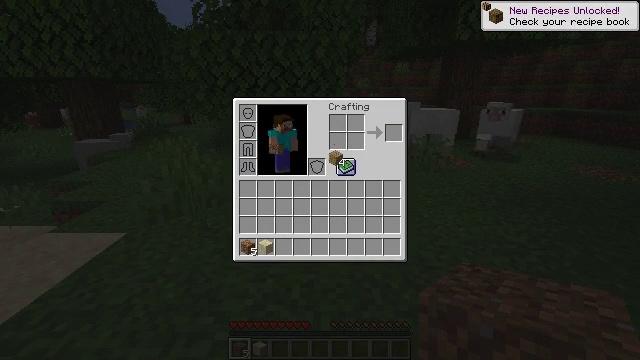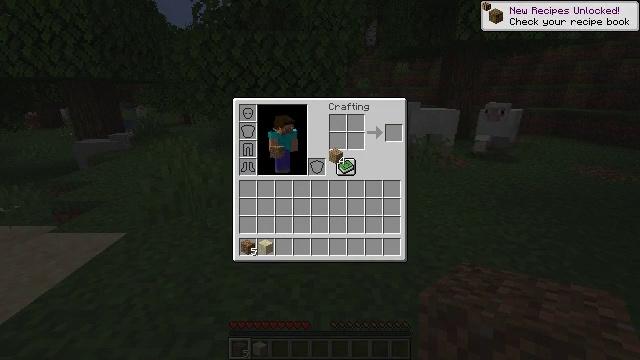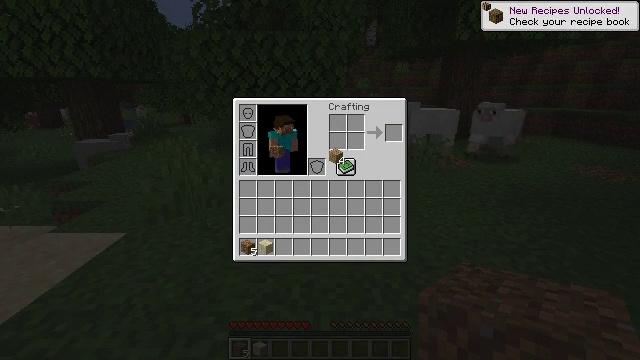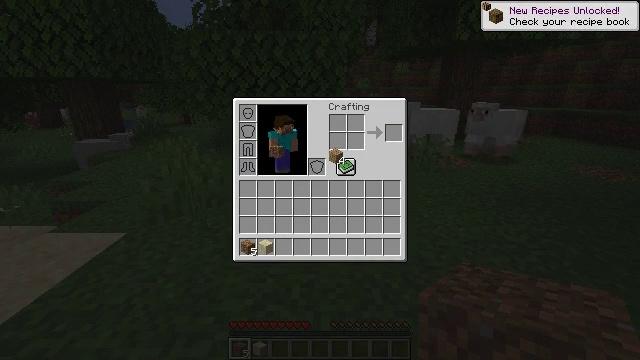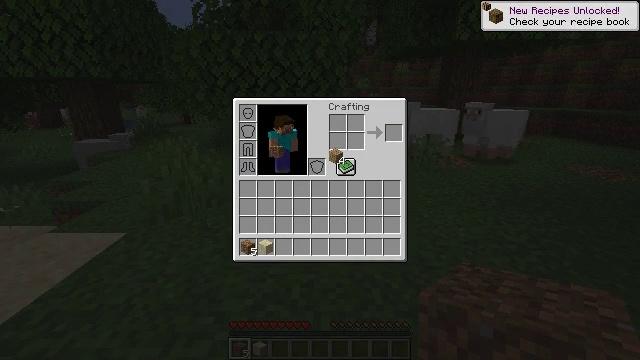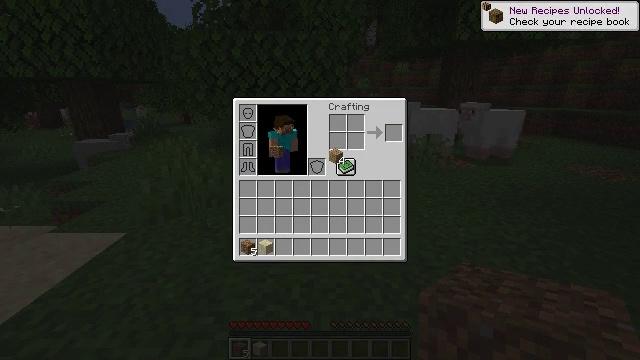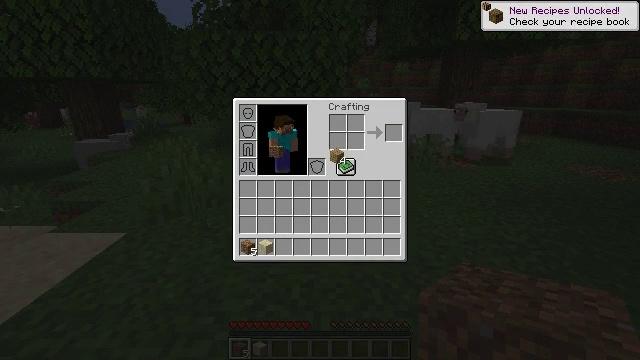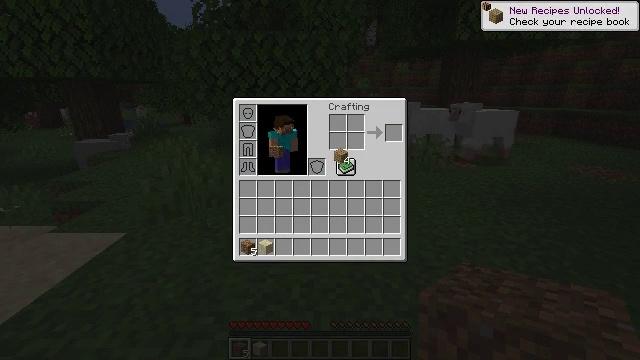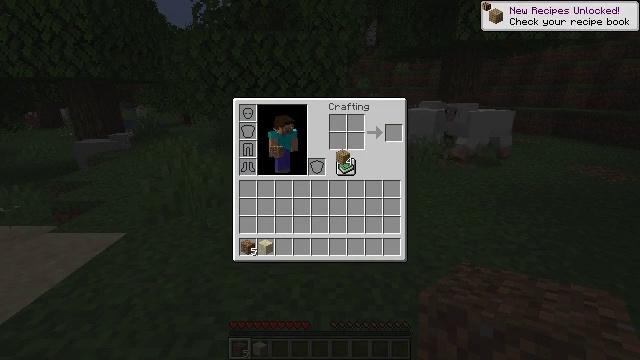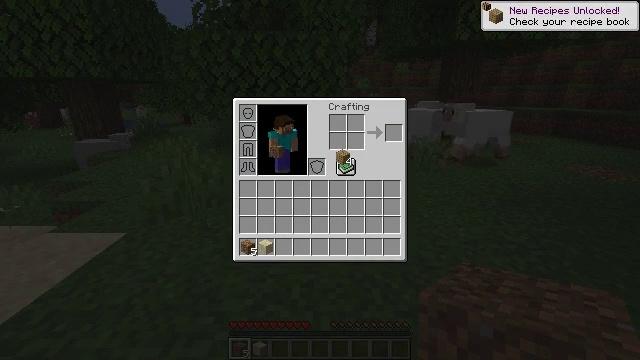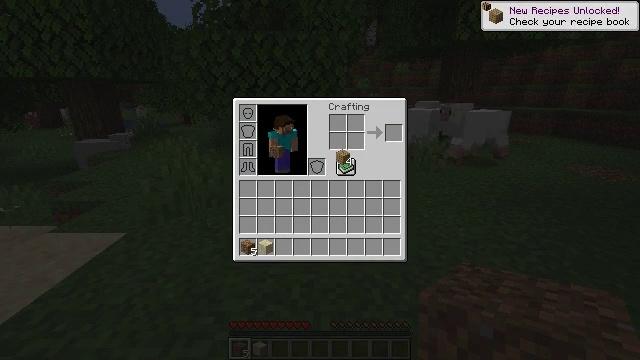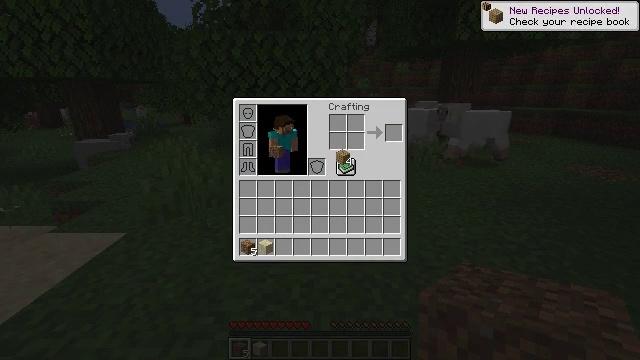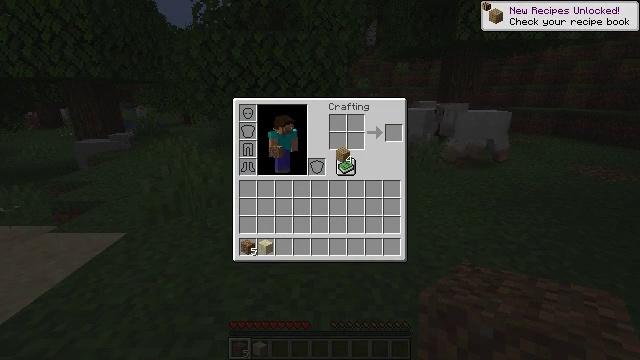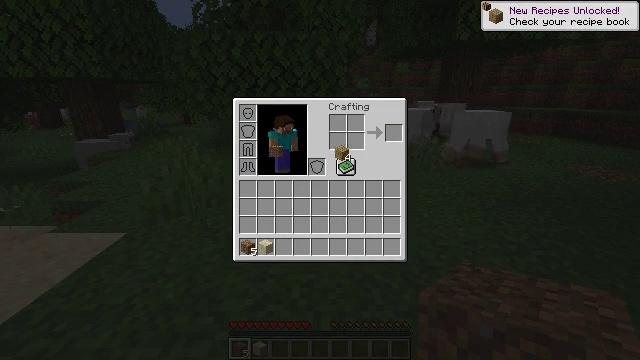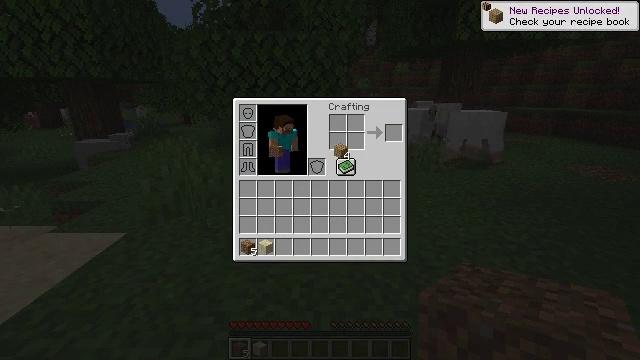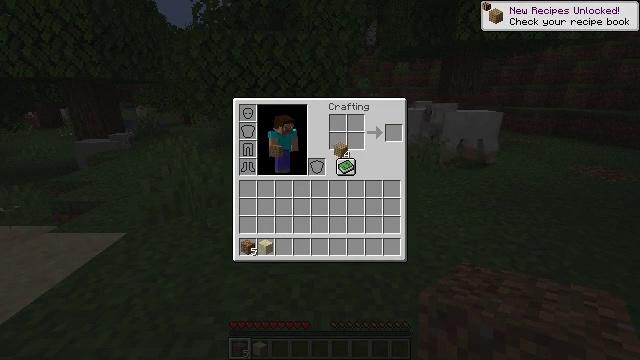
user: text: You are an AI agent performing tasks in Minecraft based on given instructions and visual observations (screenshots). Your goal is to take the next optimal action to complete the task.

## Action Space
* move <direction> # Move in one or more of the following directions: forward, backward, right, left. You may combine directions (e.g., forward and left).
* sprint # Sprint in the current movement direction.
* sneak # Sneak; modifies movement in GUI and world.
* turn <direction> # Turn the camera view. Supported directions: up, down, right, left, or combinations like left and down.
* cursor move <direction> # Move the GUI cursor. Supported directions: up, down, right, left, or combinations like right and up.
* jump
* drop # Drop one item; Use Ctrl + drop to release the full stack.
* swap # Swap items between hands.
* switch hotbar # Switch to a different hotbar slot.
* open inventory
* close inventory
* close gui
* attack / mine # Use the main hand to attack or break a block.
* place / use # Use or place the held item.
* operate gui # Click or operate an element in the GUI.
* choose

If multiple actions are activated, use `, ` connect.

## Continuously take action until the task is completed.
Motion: motion action
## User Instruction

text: Take wooden planks to craft a crafting table.
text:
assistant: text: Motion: no_op
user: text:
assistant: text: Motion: no_op
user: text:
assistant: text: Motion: no_op
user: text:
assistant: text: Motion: no_op
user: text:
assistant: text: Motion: no_op
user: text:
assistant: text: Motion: no_op
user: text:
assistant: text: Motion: no_op
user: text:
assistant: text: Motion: no_op
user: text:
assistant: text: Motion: no_op
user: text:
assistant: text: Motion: no_op
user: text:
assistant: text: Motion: no_op
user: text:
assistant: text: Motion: no_op
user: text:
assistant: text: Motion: no_op
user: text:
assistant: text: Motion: no_op
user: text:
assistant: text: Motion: no_op
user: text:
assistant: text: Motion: no_op
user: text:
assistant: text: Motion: no_op
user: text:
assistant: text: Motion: no_op
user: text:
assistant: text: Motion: no_op
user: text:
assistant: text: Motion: no_op
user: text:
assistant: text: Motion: no_op
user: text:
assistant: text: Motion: no_op
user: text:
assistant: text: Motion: no_op
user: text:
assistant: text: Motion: no_op
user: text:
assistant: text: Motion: no_op
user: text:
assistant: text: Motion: no_op
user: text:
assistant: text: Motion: use / place
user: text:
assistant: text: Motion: use / place
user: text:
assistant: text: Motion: use / place
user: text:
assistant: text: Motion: use / place